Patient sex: F
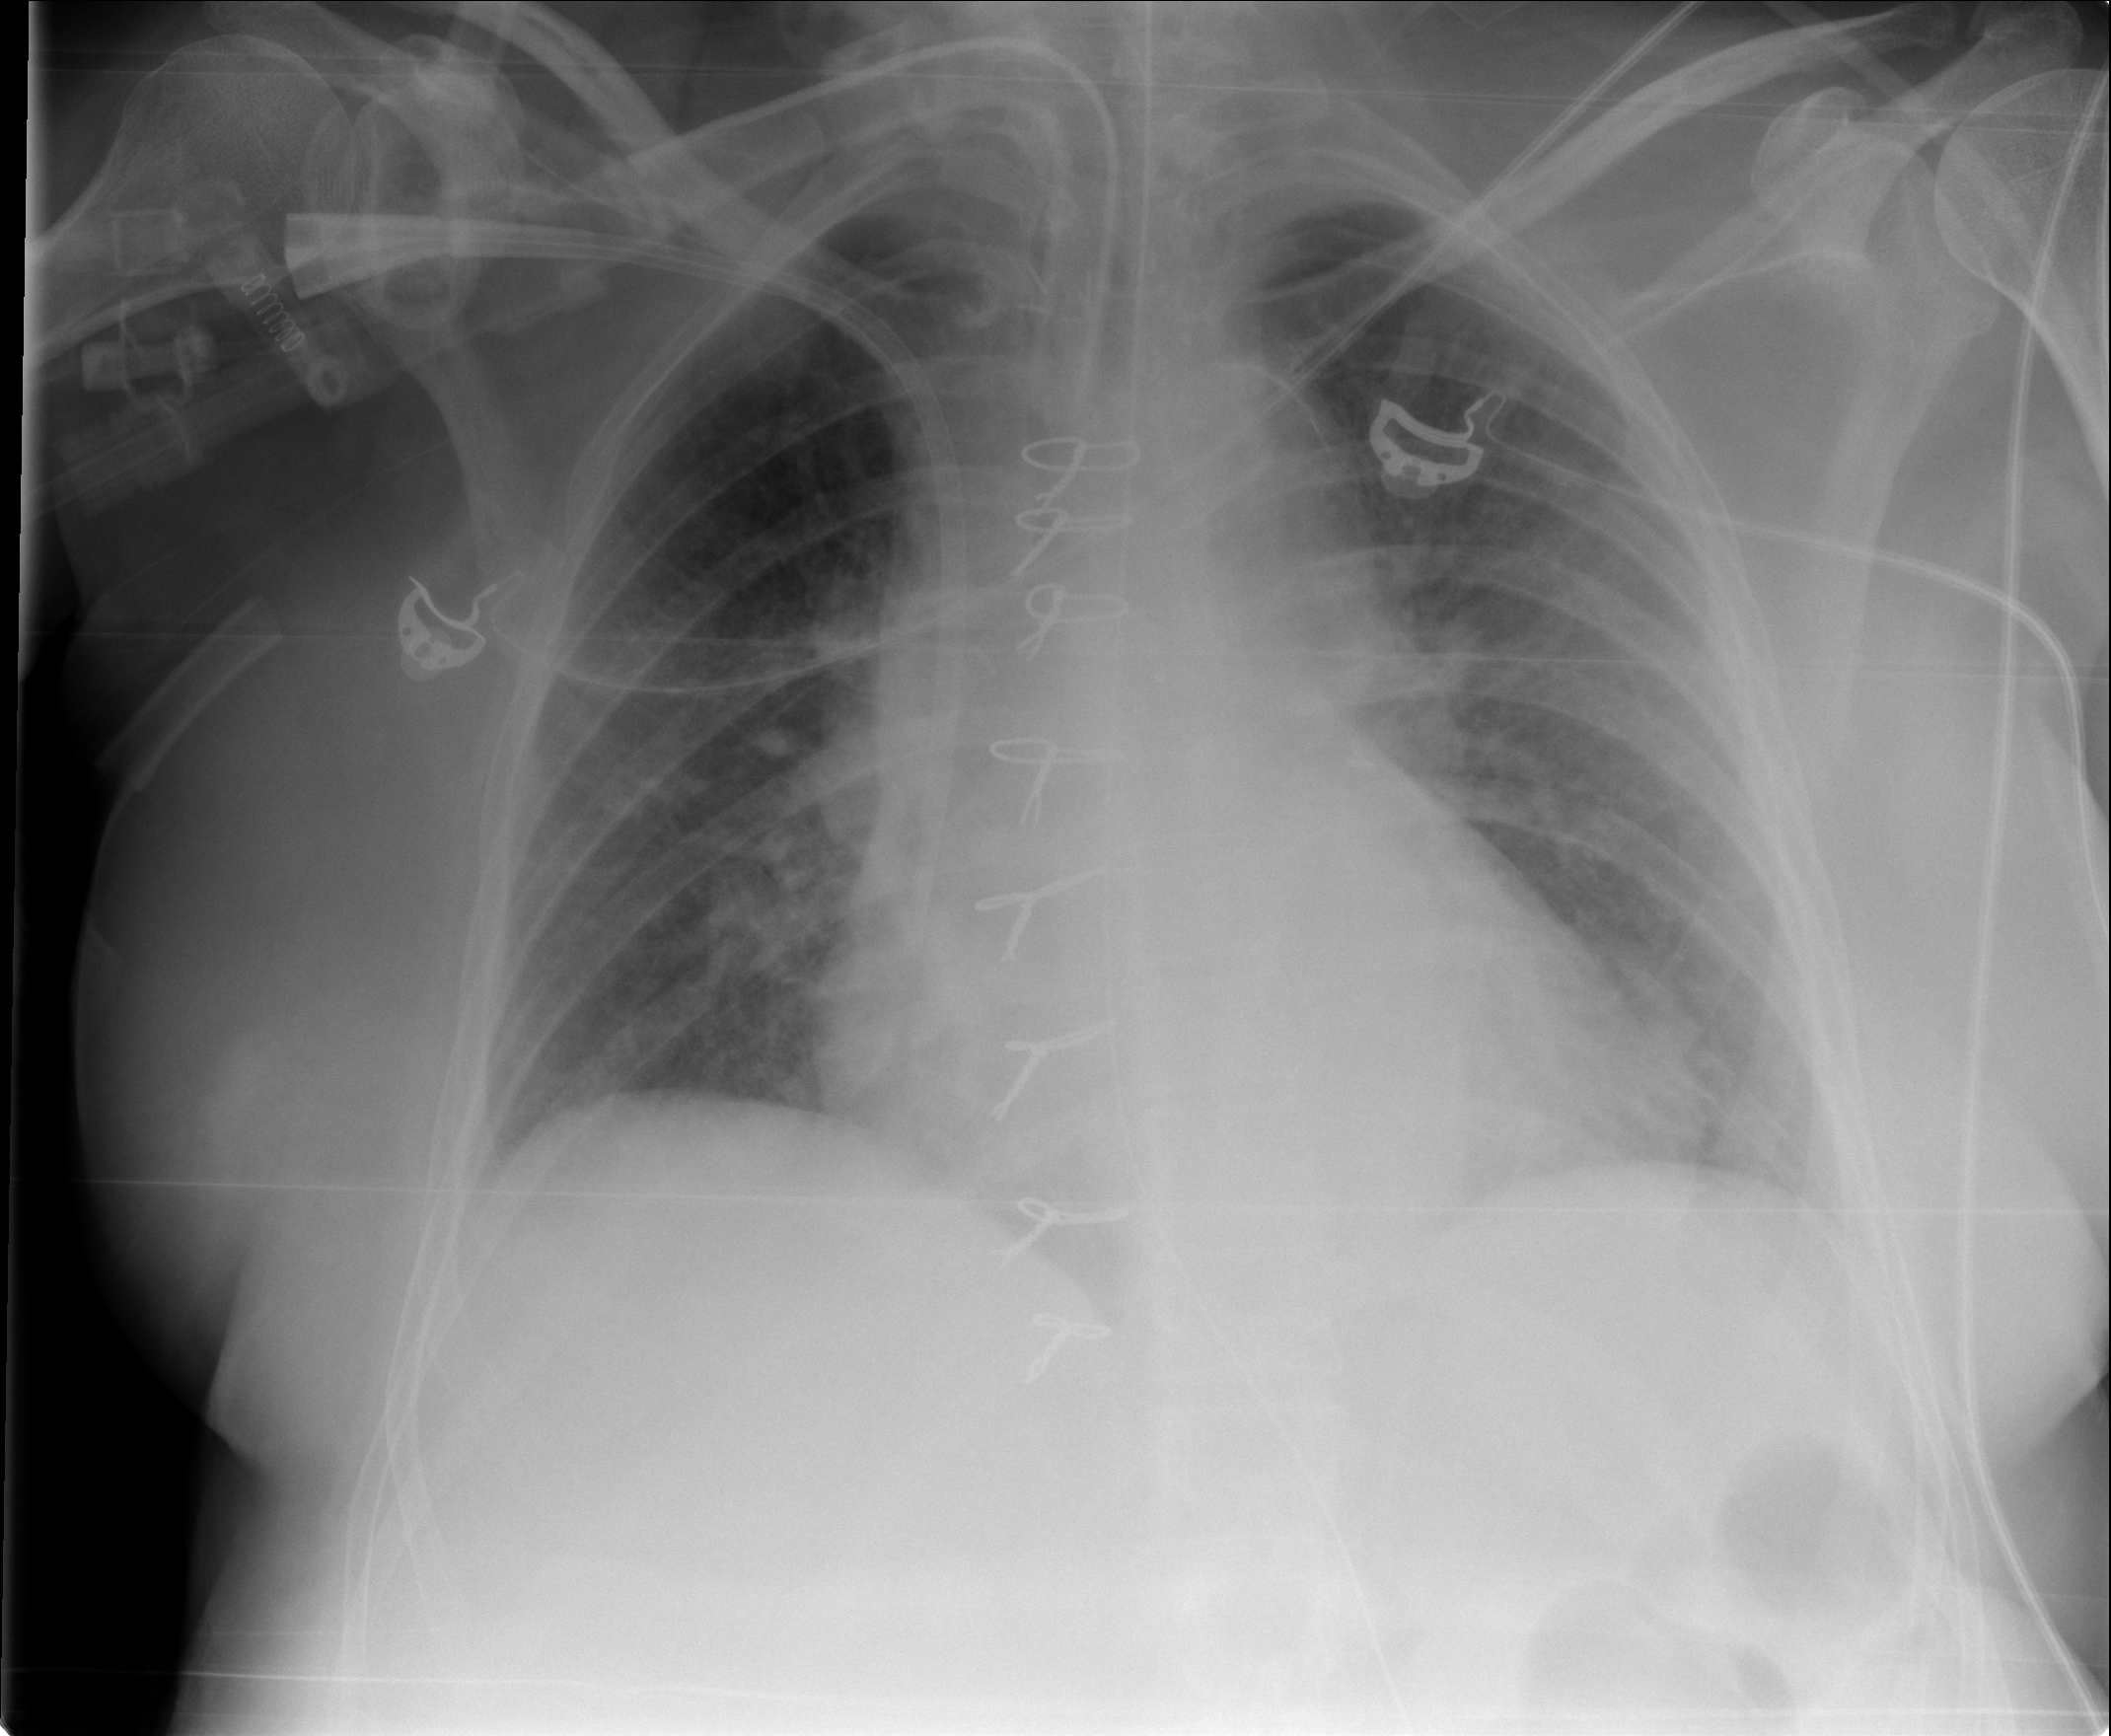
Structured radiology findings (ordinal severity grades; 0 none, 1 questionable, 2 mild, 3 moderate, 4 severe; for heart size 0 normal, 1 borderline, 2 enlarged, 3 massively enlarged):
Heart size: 2
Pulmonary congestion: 2
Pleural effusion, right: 0
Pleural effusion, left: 2
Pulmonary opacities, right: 2
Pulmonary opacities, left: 2
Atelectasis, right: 0
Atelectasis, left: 2